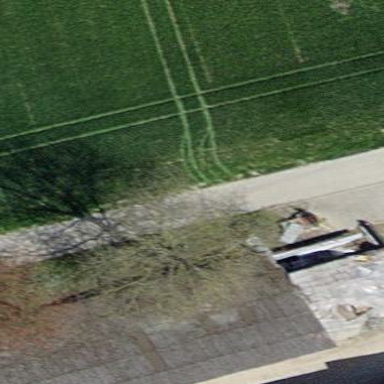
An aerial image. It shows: Rural barn.